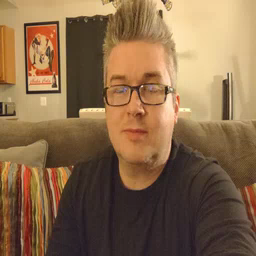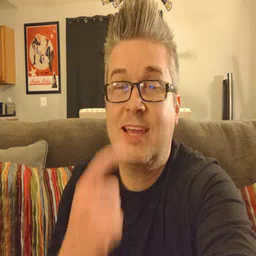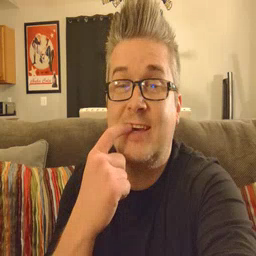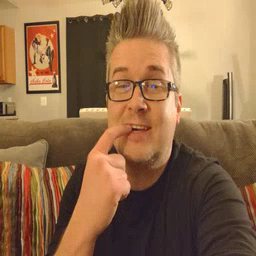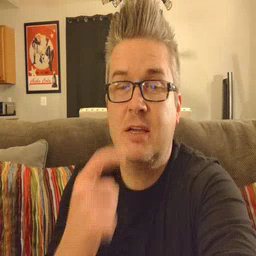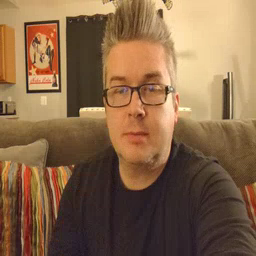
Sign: tooth